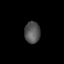
Tissue: lung
Cell type: T cells
Senescence score: 0.1838
Nuclear area (px): 327
Mean DAPI intensity: 84.948